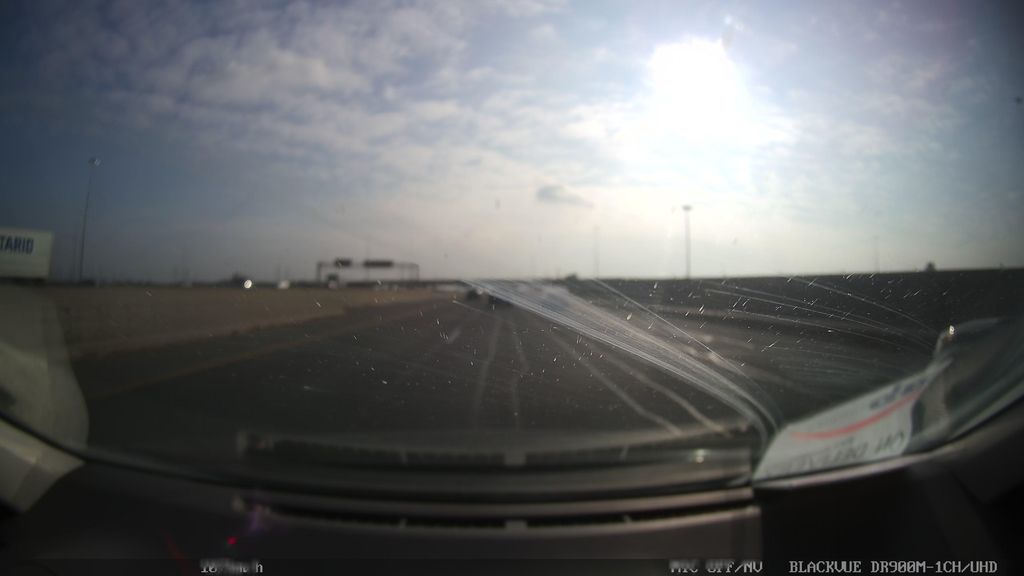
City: toronto